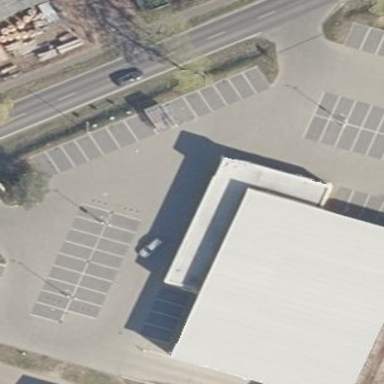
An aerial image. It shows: Retail building housing supermarket.